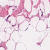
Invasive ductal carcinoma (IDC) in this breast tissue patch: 0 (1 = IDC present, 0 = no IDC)